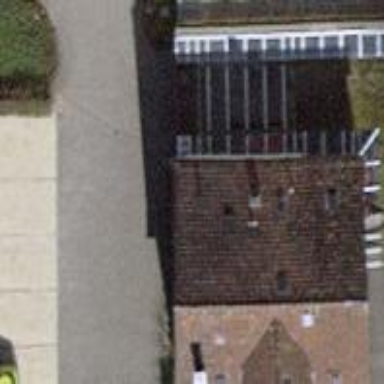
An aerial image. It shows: View of roof of building.